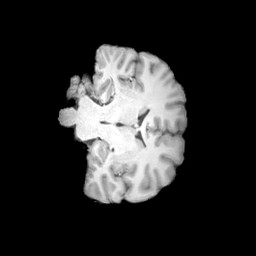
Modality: T1w
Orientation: coronal
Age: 22
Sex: male
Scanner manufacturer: siemens
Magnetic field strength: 3 T
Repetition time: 2 s
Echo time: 0.0024 s